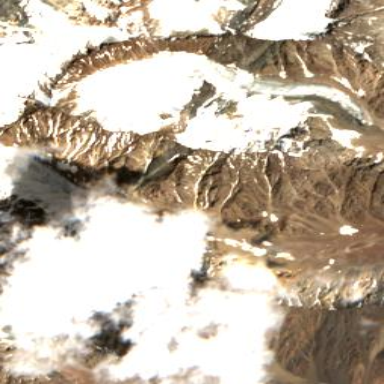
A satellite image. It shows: Majestic glacier in the distance.